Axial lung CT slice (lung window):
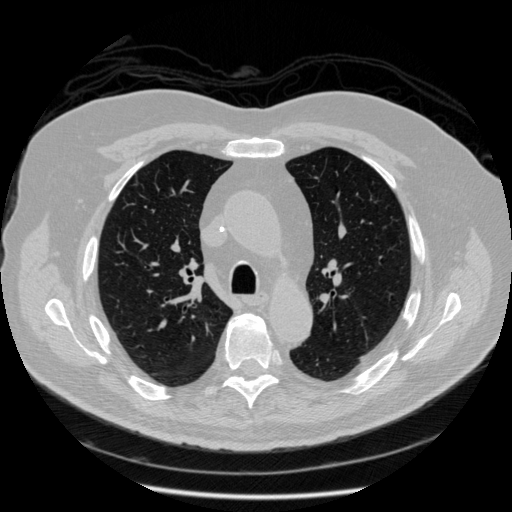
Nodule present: no